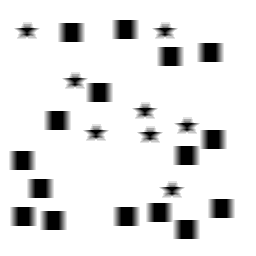
Squares: 16
Triangles: 0
Stars: 8
Total shapes: 24